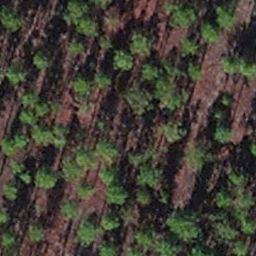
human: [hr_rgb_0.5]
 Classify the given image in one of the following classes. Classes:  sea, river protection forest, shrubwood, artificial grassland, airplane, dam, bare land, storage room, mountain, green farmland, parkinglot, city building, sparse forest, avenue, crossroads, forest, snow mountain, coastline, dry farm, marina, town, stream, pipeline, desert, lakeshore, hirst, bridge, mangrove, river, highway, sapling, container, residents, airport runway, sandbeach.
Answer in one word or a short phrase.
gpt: sapling